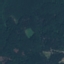
Land use / land cover: Forest